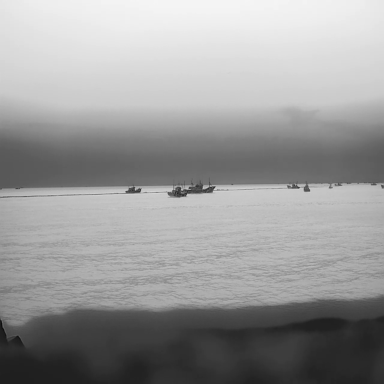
There are 11 bulk_carriers in the infrared image.